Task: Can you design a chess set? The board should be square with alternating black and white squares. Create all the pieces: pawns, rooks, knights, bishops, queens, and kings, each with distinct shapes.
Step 1716:
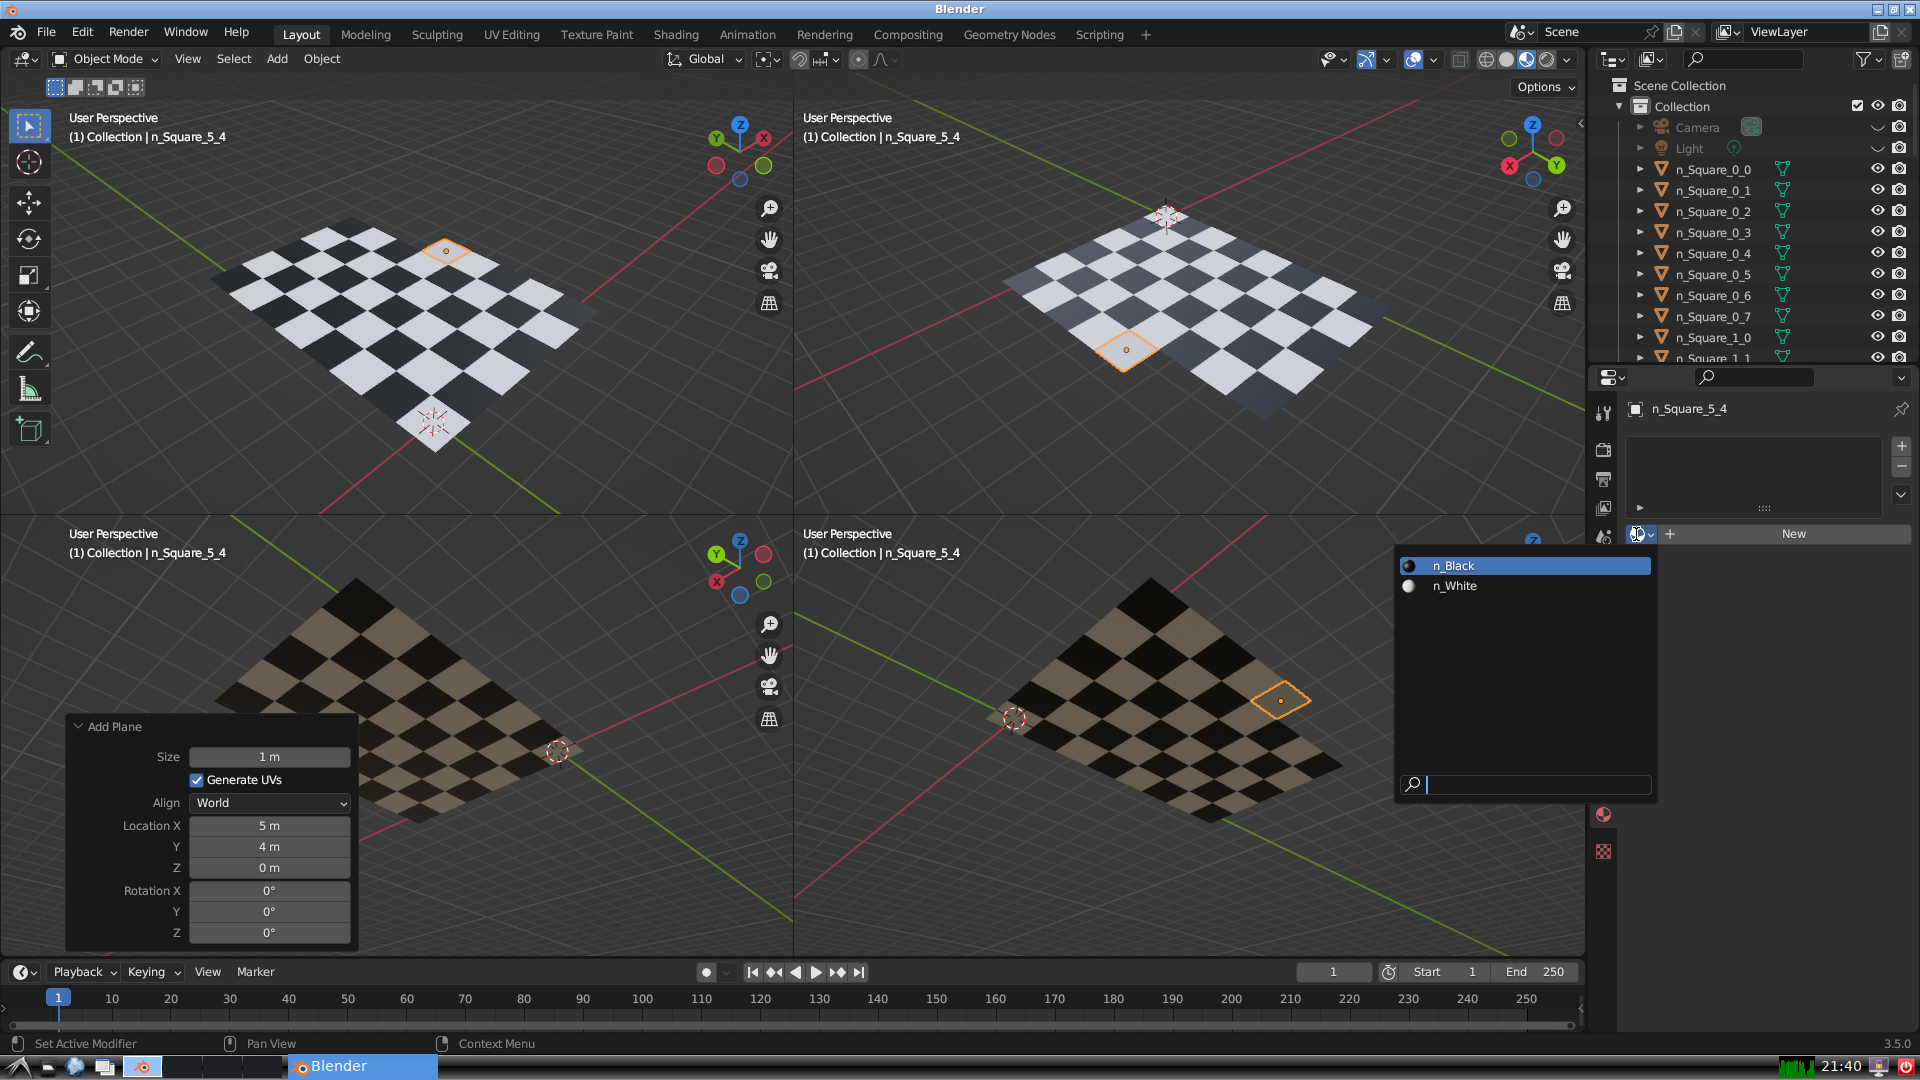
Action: input_text: n_Black